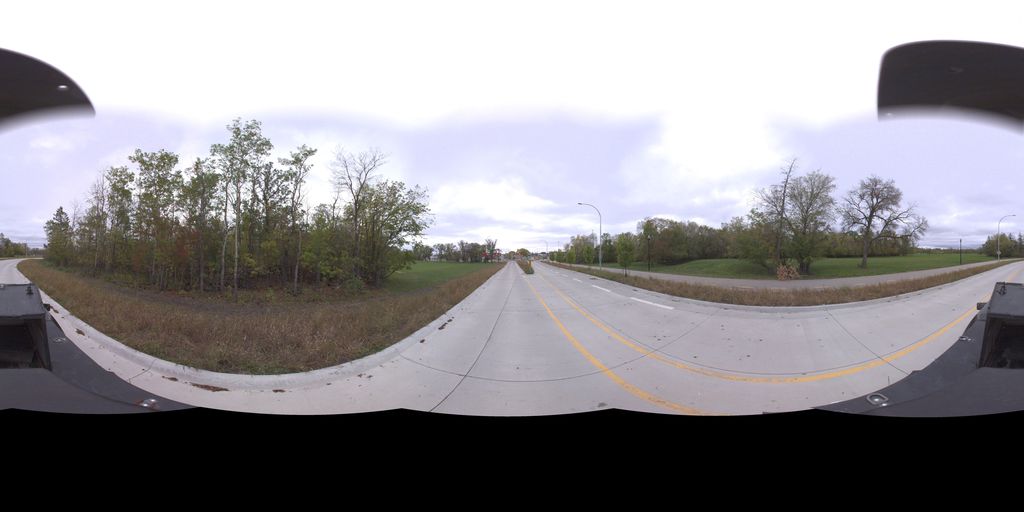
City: winnipeg